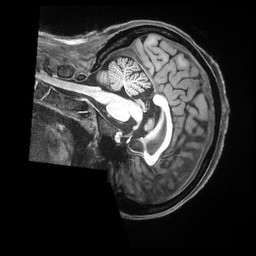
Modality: T1w
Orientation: sagittal
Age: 35
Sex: female
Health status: ill
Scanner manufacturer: siemens
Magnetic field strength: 3 T
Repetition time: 2.5 s
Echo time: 0.00181 s